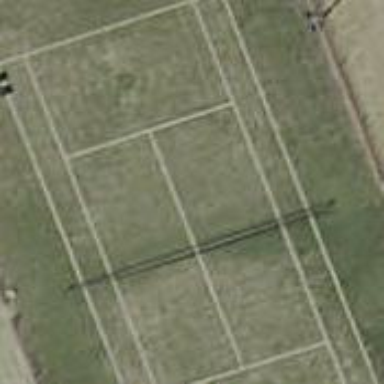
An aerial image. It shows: Tennis court on pitch.